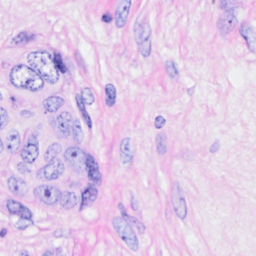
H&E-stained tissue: Breast